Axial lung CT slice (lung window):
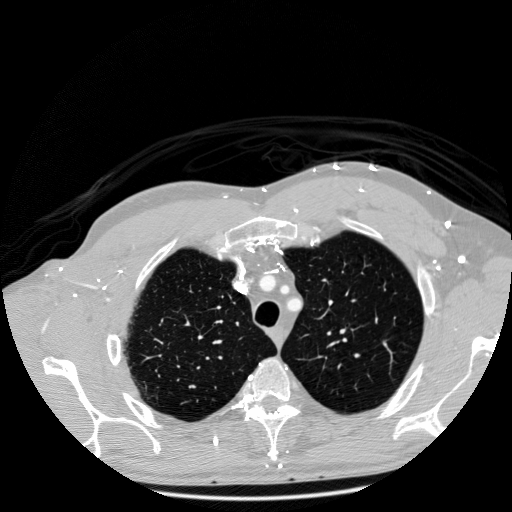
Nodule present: no